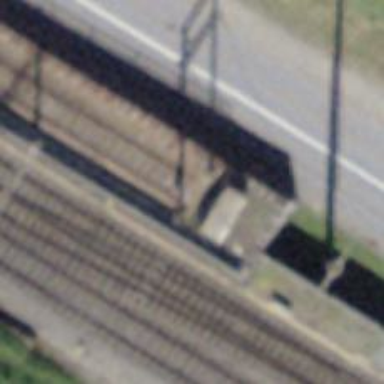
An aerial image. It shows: Railway buffer stop.